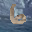
Label: 6